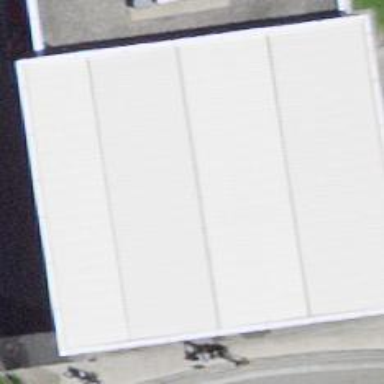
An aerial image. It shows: Fuel station.